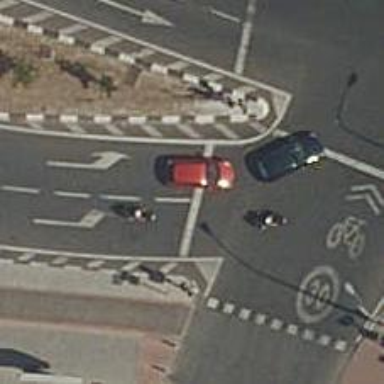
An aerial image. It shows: Road with traffic signals.